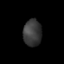
Tissue: lung
Cell type: Others
Senescence score: 0.1542
Nuclear area (px): 475
Mean DAPI intensity: 58.425